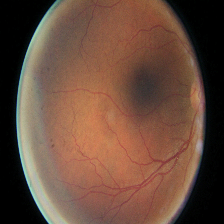
Diabetic retinopathy grade: Moderate